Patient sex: F
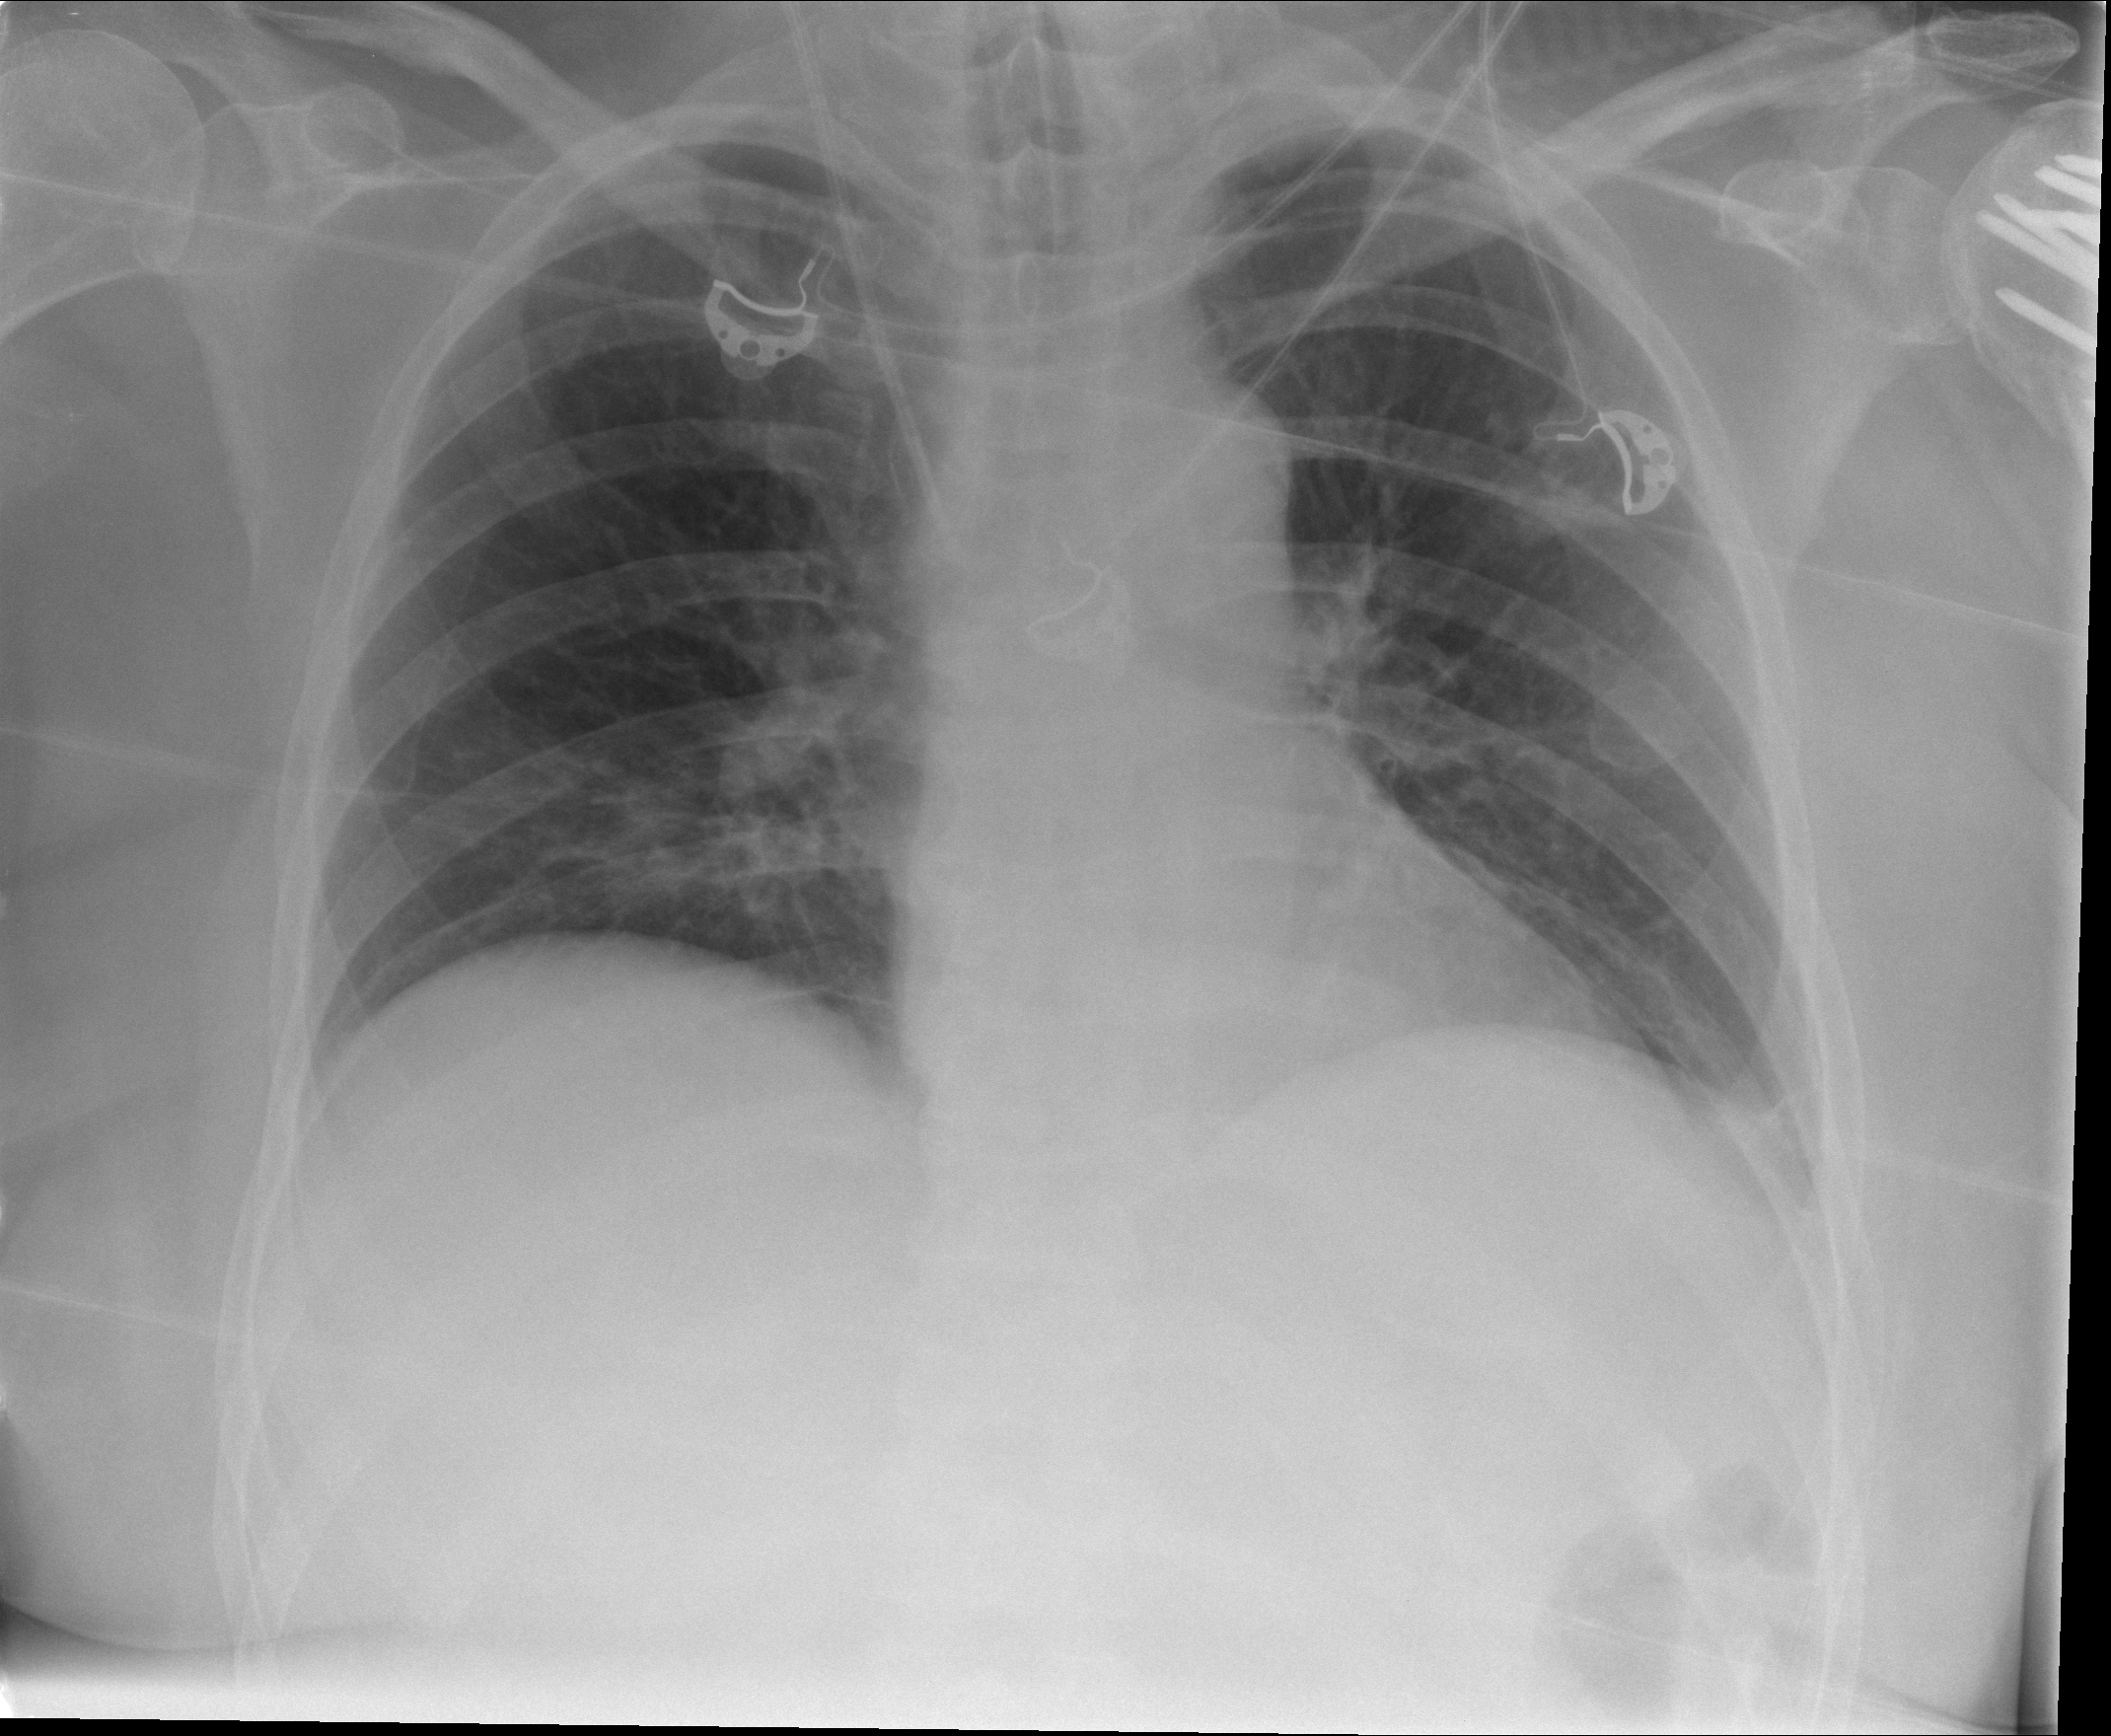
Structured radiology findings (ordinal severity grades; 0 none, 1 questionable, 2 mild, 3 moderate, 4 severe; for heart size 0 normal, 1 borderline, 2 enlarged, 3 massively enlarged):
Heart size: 0
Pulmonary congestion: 0
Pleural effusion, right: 0
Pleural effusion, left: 0
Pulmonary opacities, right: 0
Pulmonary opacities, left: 0
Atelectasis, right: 0
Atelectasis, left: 2